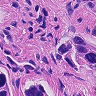
Metastatic tissue present: yes